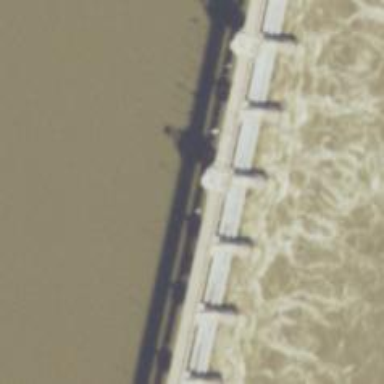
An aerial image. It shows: Bridge supported by pillars.